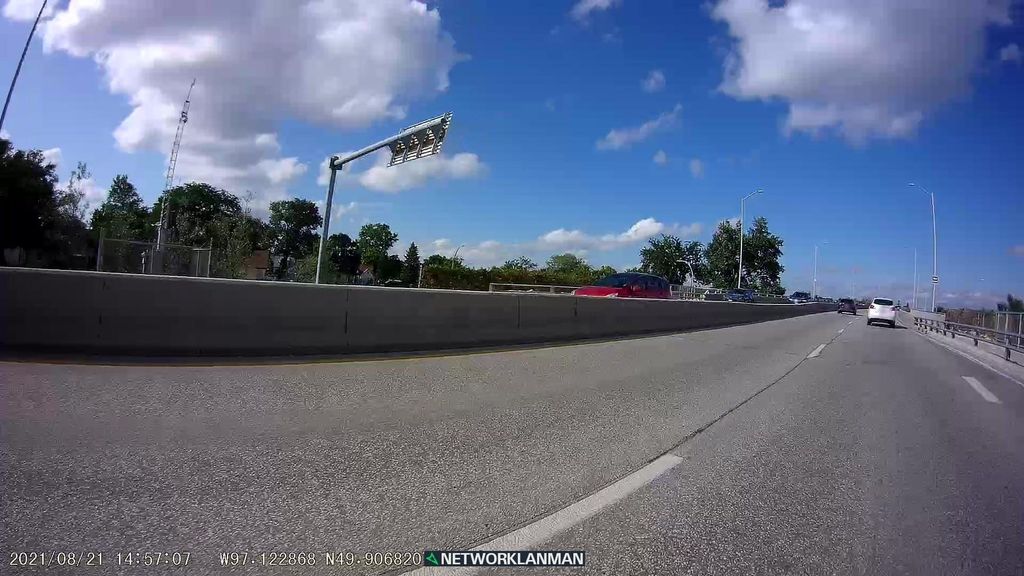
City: winnipeg